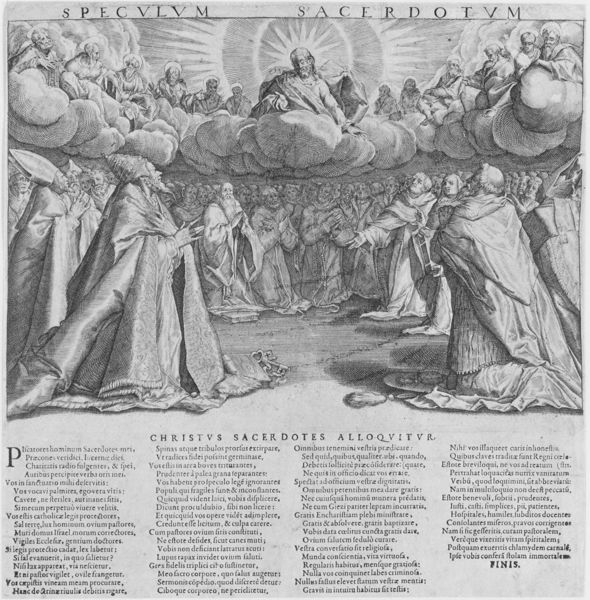
Titel: SPECVLVM SACERDOTVM
Standort: Wolfenbüttel
Institution: Herzog August Bibliothek
Schlagwörter: gott, himmel, schatten, wolken, menschen, grau, licht, männer, schwarz, weiss, zeichnung, blick, gras, wolke, menge, mützen, bibel, rahmen, bild, hände, schauen, spiegel, erde, kirche, sonne, boden, gewand, mantel, stehend, gewänder, blatt, kreis, engel, schrift, grafik, graphik, spalten, bischof, papst, buch, glaube, religion, strahlen, druck, druckgrafik, radierung, stich, titel, illustration, schwarzweiß, text, zeitung, knien, offenbarung, überschrift, mäntel, volk, beten, gebet, allegorie, heiligenschein, nimbus, ende, christus, jesus, christlich, götter, jüngstes gericht, betende, klerus, priester, segnung, erscheinung, bischöfe, geistliche, mitra, mönche, heilige, schlüssel, dürer, verehrung, erleuchtung, jünger, heilig, kupferstich, anbetung, betend, gloriole, petrus, gläubige, kniefall, öffnen, kardinäle, tonsur, latein, lateinisch, heiligenscheine, fürbitten, apostel, pfingsten, strahlenkranz, heiliger vater, evangelisten, seriendruck, nimben, chistus, anbateung, andachstbild, bischofsmützen, erseignis, finis, letzte seite, mitren, kleriker, gerechte, heillige, göttern, ältestenrat, apposteln, sposteln, speculum, sacerdotum